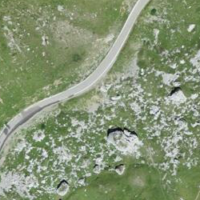
EUNIS habitat code: 23
Species observed at this site:
Linum alpinum